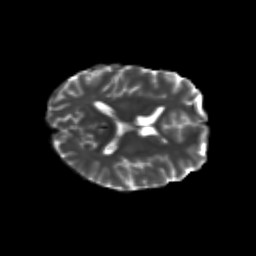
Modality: T2w
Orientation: axial
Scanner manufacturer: siemens
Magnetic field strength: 3 T
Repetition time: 8.8 s
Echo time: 0.085 s